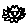
Label: sun